Question: I am currently working on function in Excel that will display the status of an activity based on the due date provided.
This function would display:
"Overdue" if Today()> Due Date;
"Due Soon" If the Due date was within one week
"Due Later" if Today() < Due Date +7

Below is an example of what I was able to muster up:
'''
Function Status_of_Date()
If Sheets("Issue_Log").Range("Due_Date").Value < Date Then
Sheets("Issue_Log").Range("Date_Status").Value = "Overdue" 'overdue
ElseIf Sheets("Issue_Log").Range("Due_Date").Value < 7 + Date Then
Sheets("Issue_Log").Range("Date_Status").Value = "Due Later" ' Due Soon
ElseIf Sheets("Issue_Log").Range("Due_Date").Value > 7 + Date Then
Sheets("Issue_Log").Range("Date_Status").Value = "Due Later" ' Due Later
Else
End If
End Function
'''
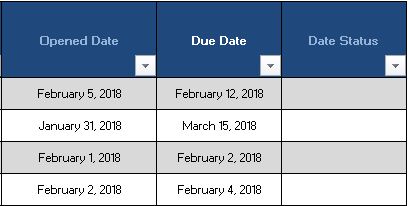
Answer: ### Codeless Solution
Add a column to your table, to count the days left - since anything negative is overdue anyway, make all negatives '-1':

Use a table formula to calculate it:
'''
=IF([@[Due Date]]-TODAY()<0,-1,[@[Due Date]]-TODAY())
'''
Next, have another table to hold the status given a number of days:

Since you have 3 statuses, and they're really of values, to achieve the values you're after you'll need:
- '-1''Overdue'- '0''Soon'- '7''Later'
Now your "Date Status" column can be a simple 'VLOOKUP' formula:

Again, a table formula is used; note the "approximate match" last parameter:
'''
=VLOOKUP([@Days],tblStatusLookup,2,TRUE)
'''
Adjust 'tblStatusLookup' to whatever you've named your lookup table.
Then you can hide the [Days] column if you don't need it shown, and the lookup table can be anywhere you want - and if the thresholds need to change, or if new statuses need to be added, you just tweak the lookup table (important: keep the [Days] sorted ascending, that's how VLOOKUP works!)
---
### Bugs in OP
Your function needs to know what row to work with. That should be a parameter; change the to accept one - or even better, change it to accept a 'DueDate' parameter - then you simply don't need to care about anything other than the date you're given:
'''
Public Function GetDateStatus(ByVal dueDate As Date) As String
If dueDate - Date < 0 Then
GetDateStatus = "Overdue"
ElseIf dueDate - Date < 7 Then
GetDateStatus = "Due Soon"
Else
GetDateStatus = "Due Later"
End If
End function
'''
And then in your table the formula would be:
'''
=GetDateStatus(@[Due Date])
'''
No need to be bothered with ranges and the nitty-gritty details of how and where every value is coming from - code gets much, much simpler when you work at the right abstraction level!
Note that a worksheet function is not allowed to change other cells' values: it a value.